Question: I have an article of elements, showing the styling of all the different types.
When you mouse over each element, a button shows up that is actionable by the user.
This works fine, until I added in a floated image.
Because of the way floats work, the original element still reaches the edge of the wrapper, but the content starts after the floated image.
I need to find a way to get the position of the content of an element instead of the actual element itself.
A quick screen shot of what I'm talking about.
---

---
Edit: Adding code example - <URL>
''
This code example doesn't have some of the cleanup functions I have locally, so the green button will show up on occasion in internal inline elements. The concern I have is the green button showing up on top of the image, when it should be near the paragraph content.
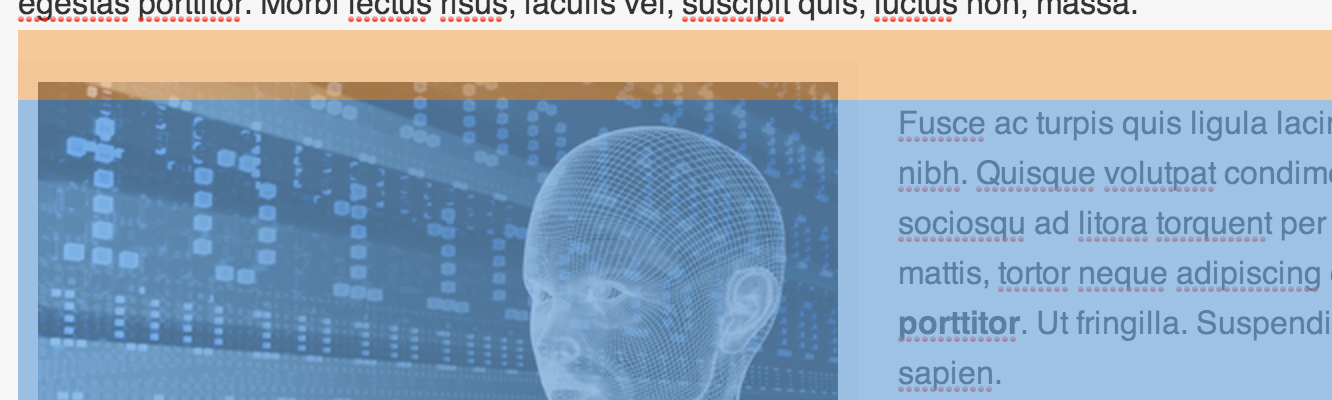
Answer: One option you have is you can add 'overflow:auto' to the 'p' and 'ul' tags in your content area. This will start a new <URL>, but it's not without disadvantages too. There is the risk of scrollbars appearing if you have a child element that has too much margin or uses positioning, and floats won't work quite the same either. The result of this method is that the edge of your elements is moved outside of the area covered by the image.
<URL>